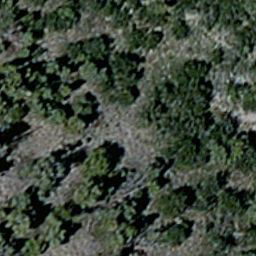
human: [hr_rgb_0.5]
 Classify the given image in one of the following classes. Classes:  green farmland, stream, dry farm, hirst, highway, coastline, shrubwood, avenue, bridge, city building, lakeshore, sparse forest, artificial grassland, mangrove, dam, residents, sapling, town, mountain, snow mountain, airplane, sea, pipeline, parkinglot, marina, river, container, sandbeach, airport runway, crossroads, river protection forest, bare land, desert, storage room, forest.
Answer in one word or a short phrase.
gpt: sparse forest